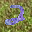
Label: 2